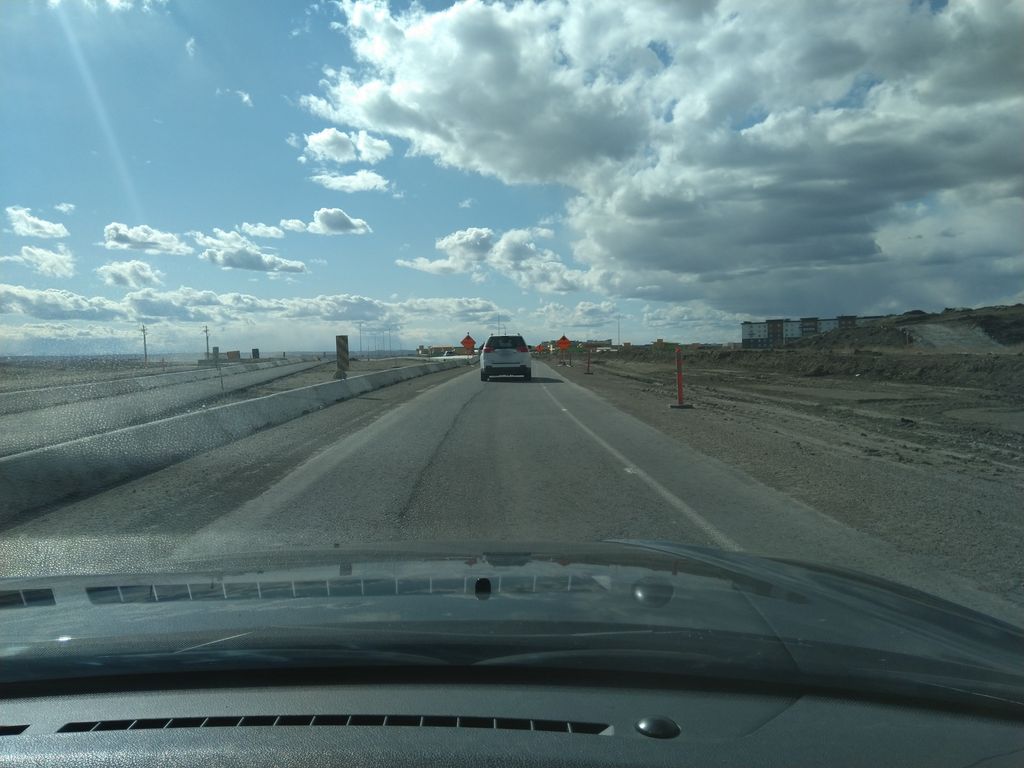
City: calgary